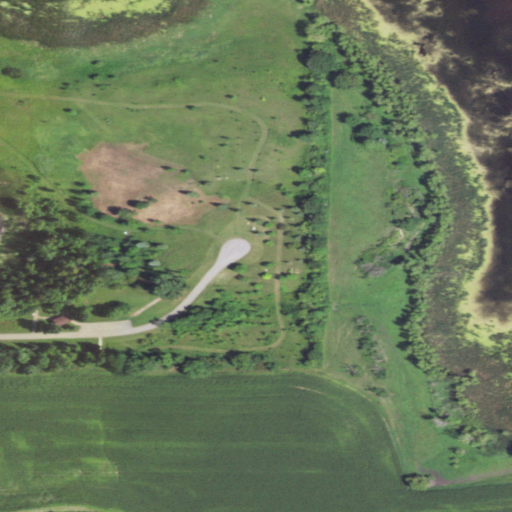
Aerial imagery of mountain in Minnesota named Runestone Hill containing pasture, herbaceous wetlands, cultivated crops, open development, open water, deciduous forest, grassland, and woody wetlands